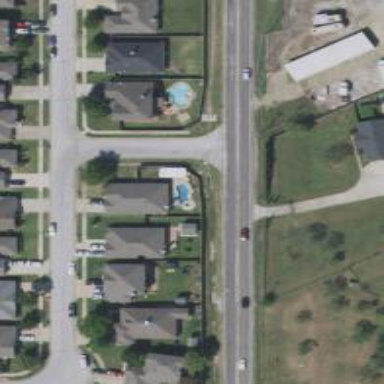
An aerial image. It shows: Smooth asphalt road in residential area.